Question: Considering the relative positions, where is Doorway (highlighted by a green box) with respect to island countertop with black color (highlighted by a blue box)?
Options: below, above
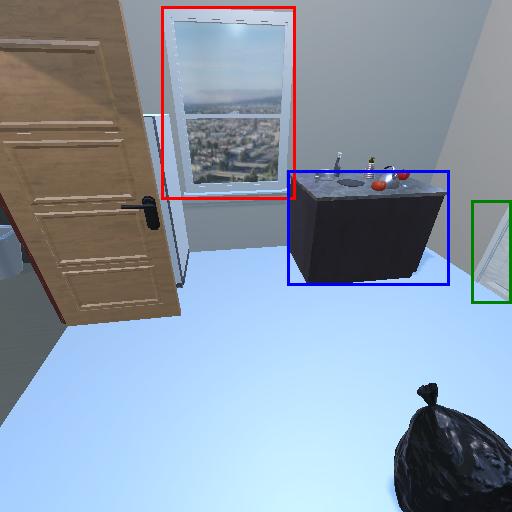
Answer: below